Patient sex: M
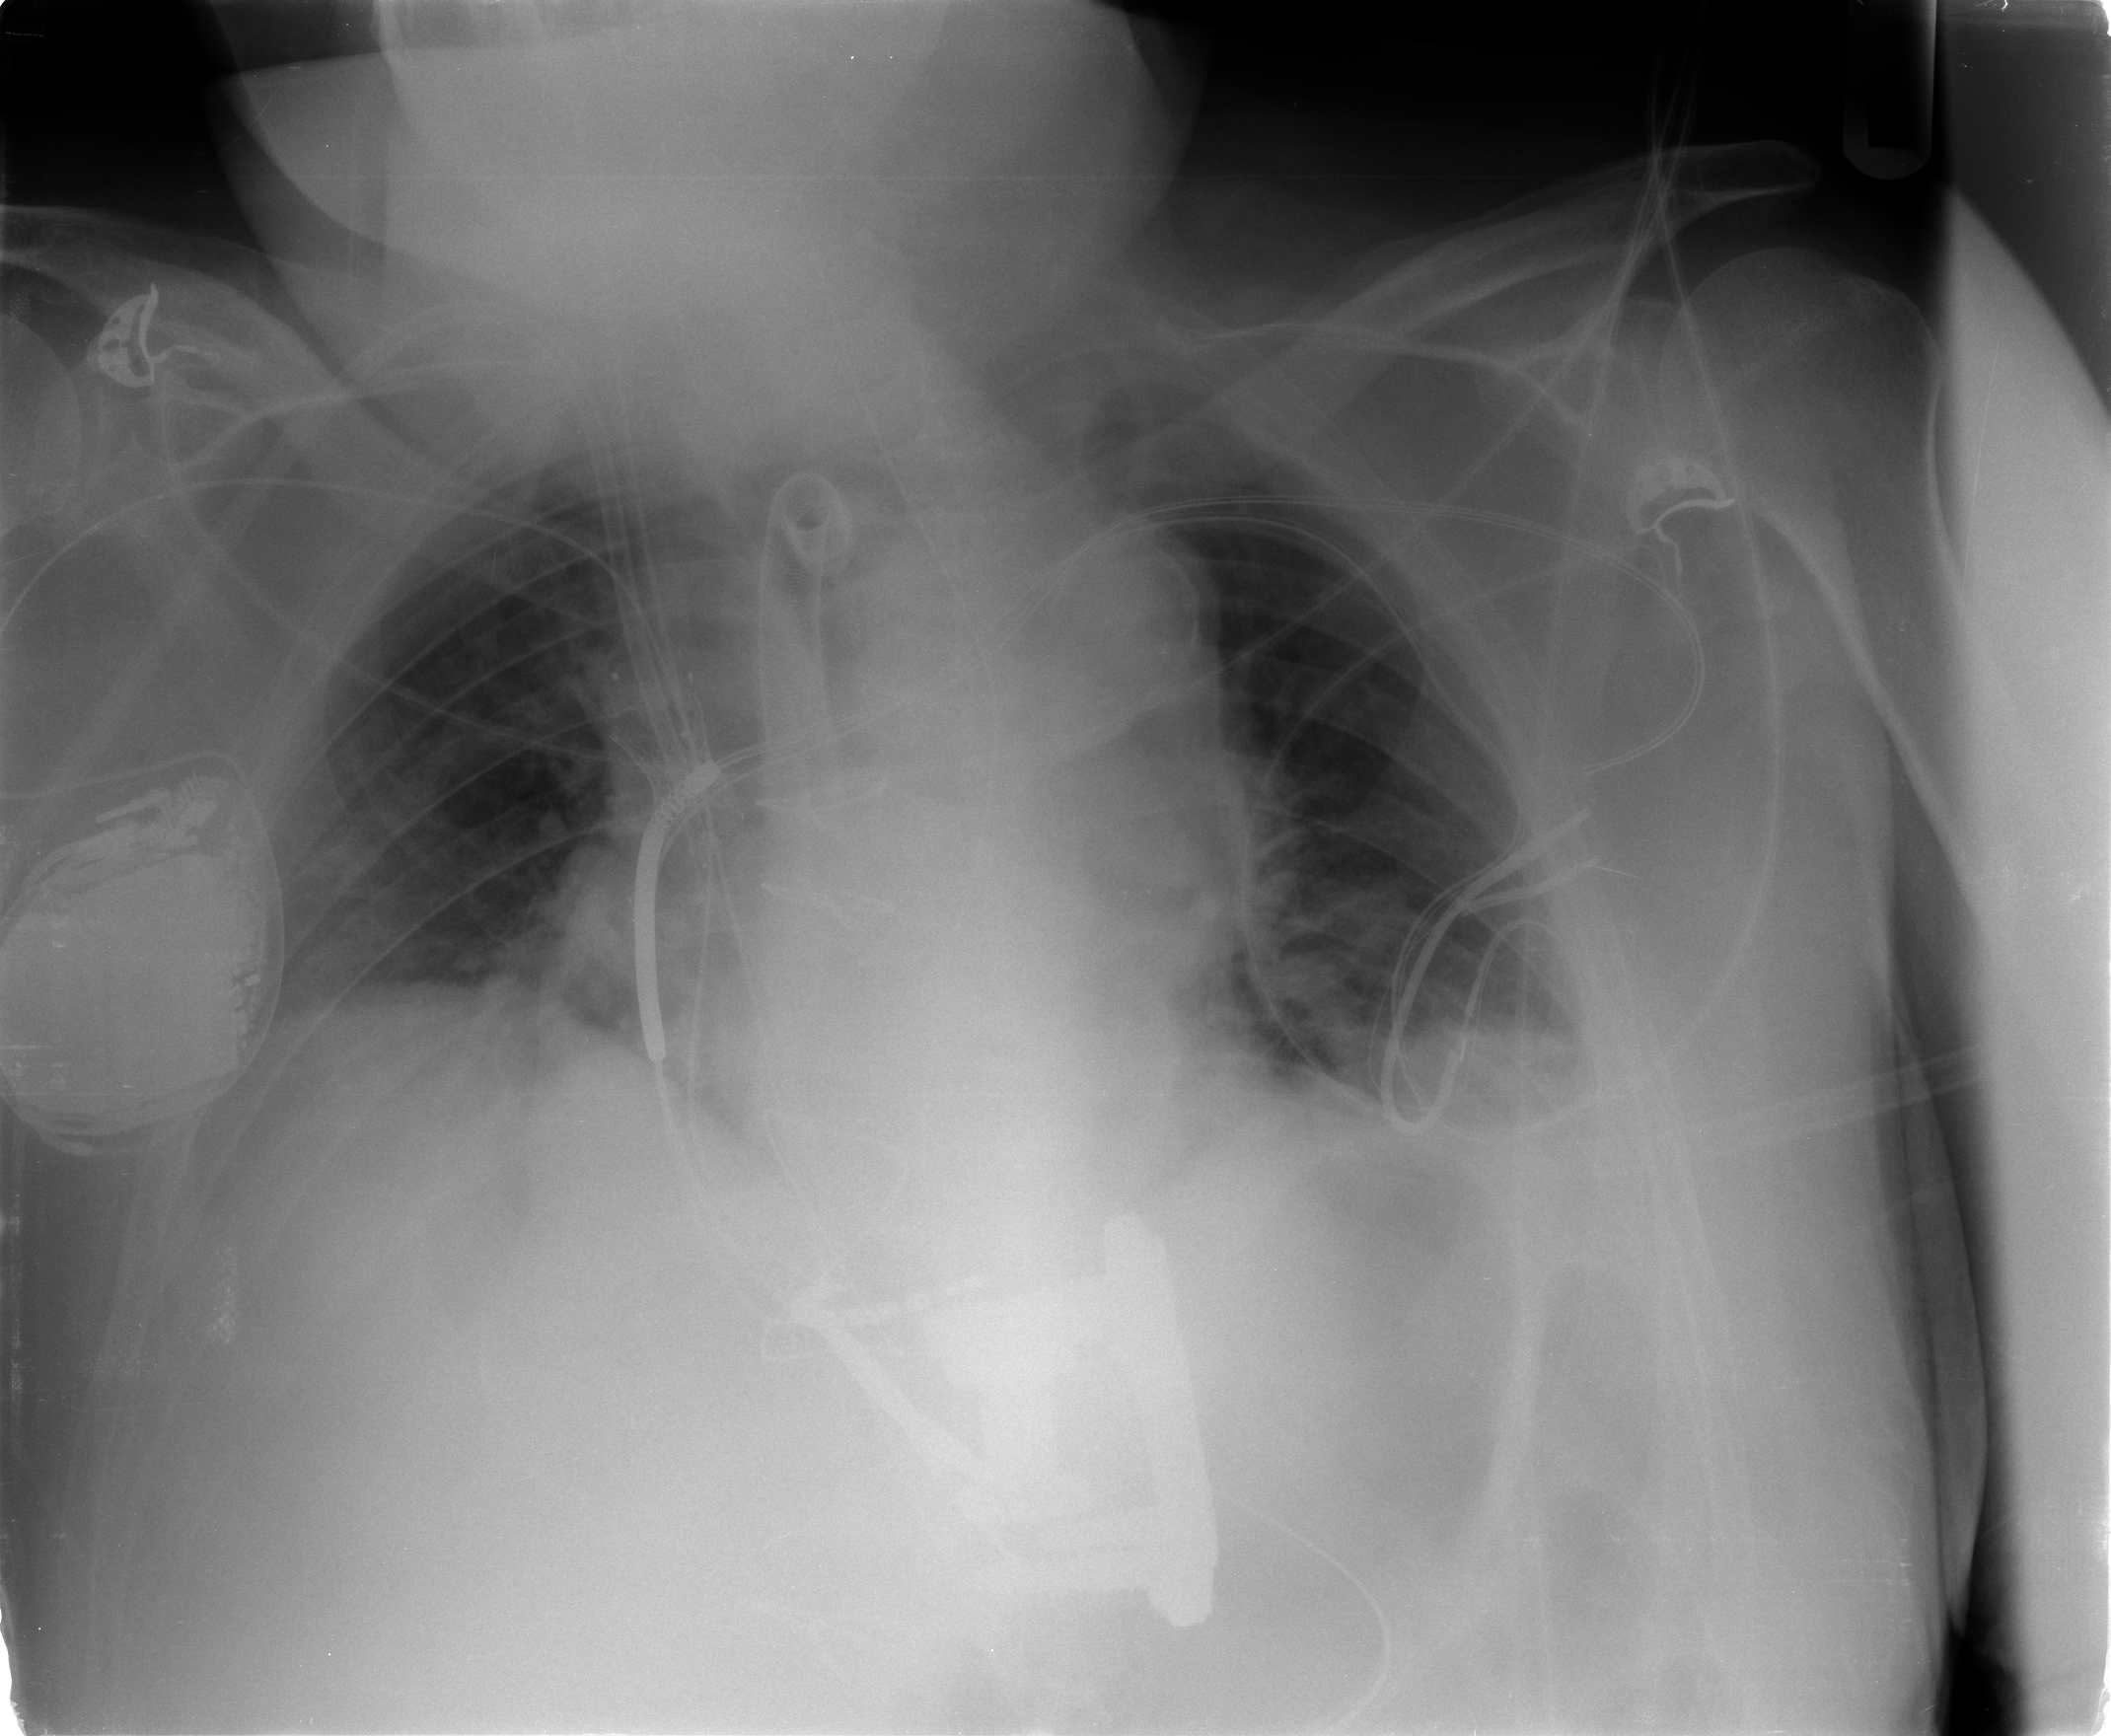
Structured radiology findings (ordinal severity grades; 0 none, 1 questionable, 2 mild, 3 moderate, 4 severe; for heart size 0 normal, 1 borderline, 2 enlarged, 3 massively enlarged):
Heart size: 2
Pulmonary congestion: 1
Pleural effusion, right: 1
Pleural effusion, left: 2
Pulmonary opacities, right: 0
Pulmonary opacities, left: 0
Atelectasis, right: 2
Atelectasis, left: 2